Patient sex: M
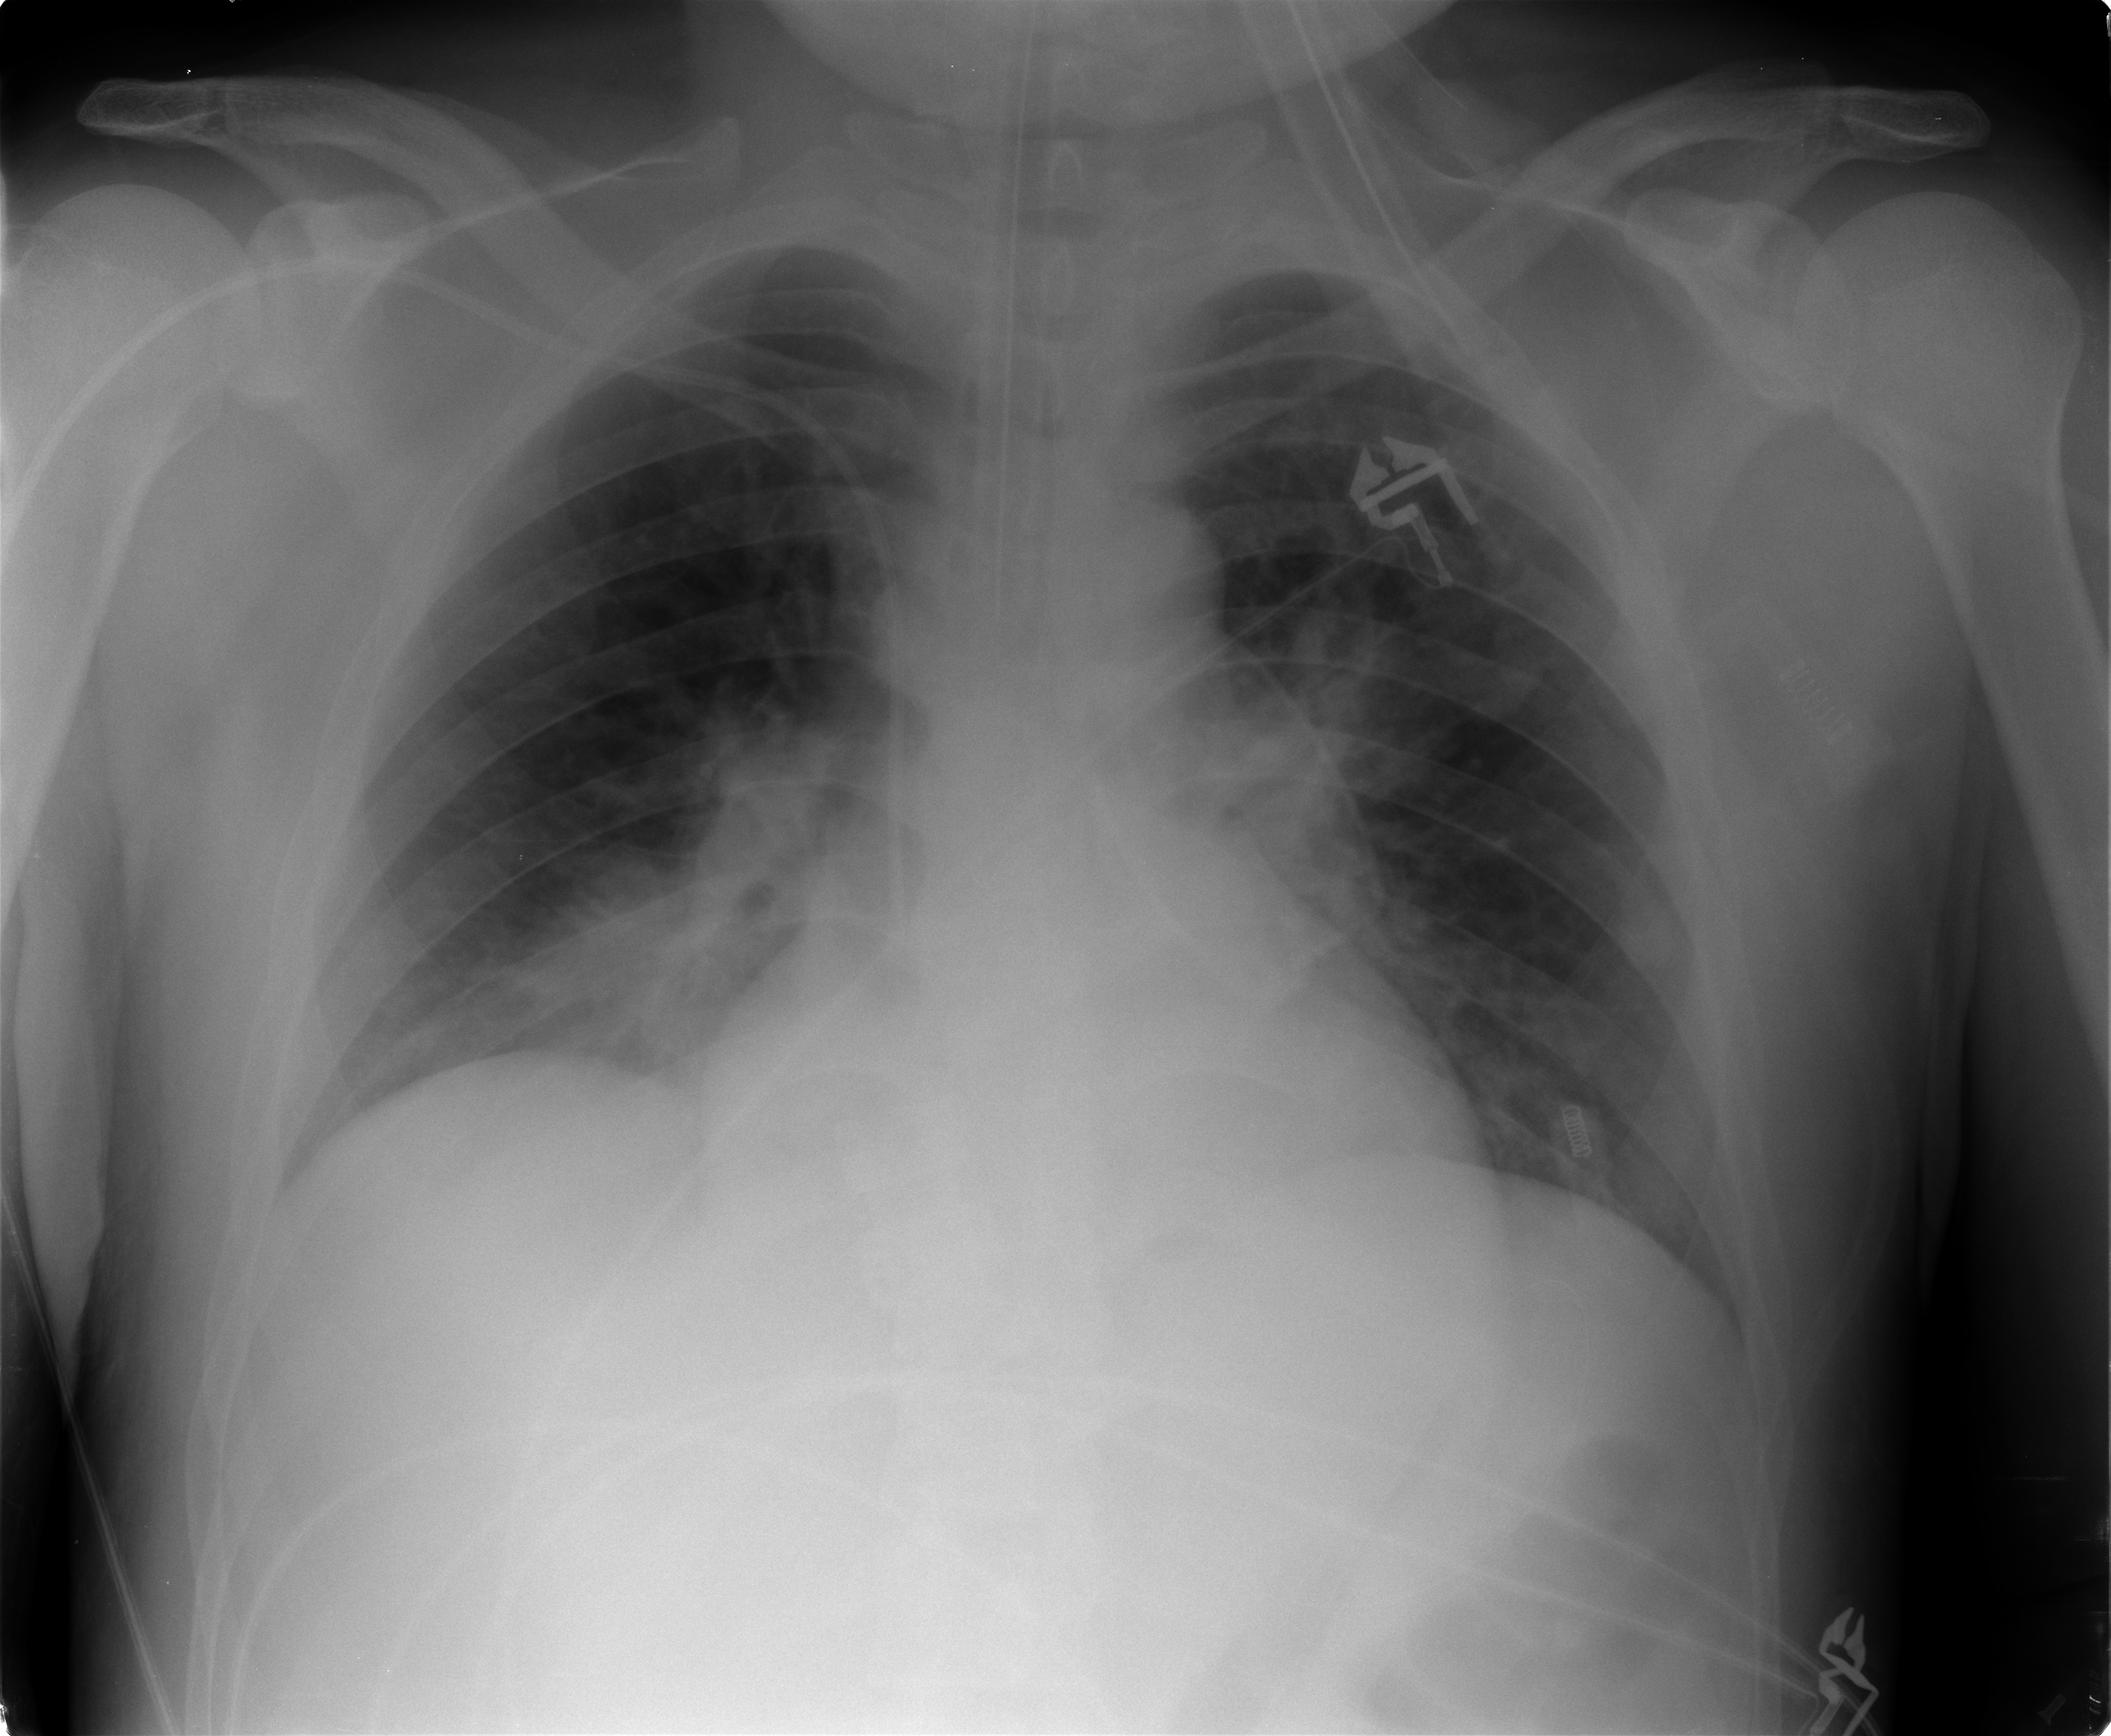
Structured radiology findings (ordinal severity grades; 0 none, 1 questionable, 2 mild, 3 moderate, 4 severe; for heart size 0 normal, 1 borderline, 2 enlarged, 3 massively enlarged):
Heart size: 2
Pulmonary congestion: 1
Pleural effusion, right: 0
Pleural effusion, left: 0
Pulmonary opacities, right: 3
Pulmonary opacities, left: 2
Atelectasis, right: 2
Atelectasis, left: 2